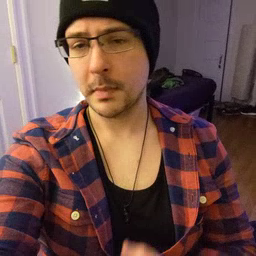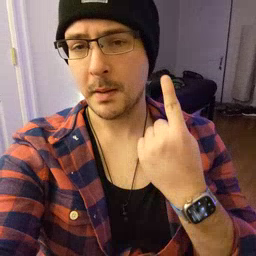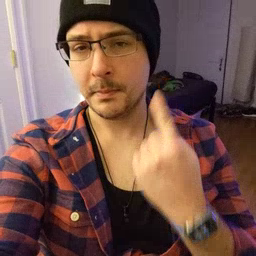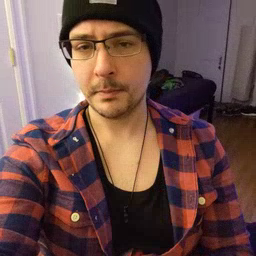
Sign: up